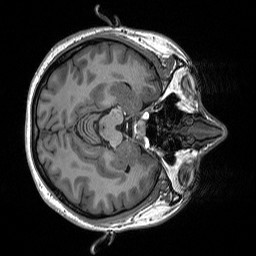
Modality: T1w
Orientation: axial
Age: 26
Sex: female
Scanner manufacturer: siemens
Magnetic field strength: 3 T
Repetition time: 2.53 s
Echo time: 0.00219 s